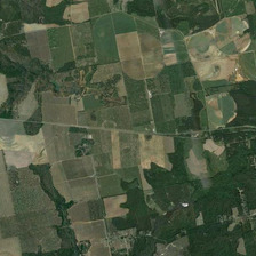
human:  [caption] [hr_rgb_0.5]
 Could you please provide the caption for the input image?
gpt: You can see green fields mixed with the bald ones separated by roads.

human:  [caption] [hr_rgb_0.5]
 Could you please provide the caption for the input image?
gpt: We can see a green field mixed with bald.

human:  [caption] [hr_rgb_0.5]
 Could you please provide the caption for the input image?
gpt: We can see a mixture of green fields and bare fields separated by roads.

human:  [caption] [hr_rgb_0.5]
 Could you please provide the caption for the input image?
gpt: We came to a green field

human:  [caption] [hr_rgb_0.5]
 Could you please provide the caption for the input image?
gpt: You can see Green Fields mixed with bald people separated by roads.